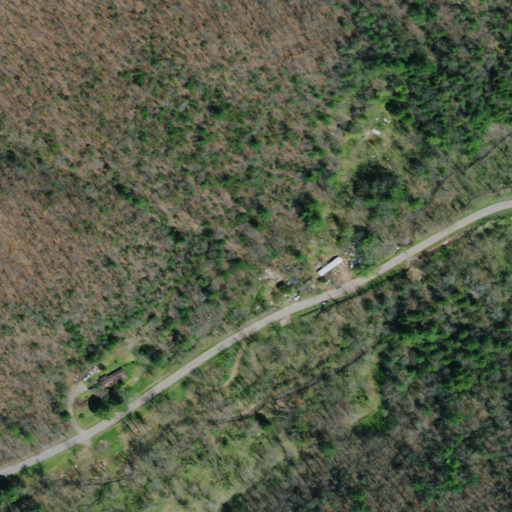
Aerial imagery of valley in Tennessee named Magazine Hollow containing deciduous forest, mixed forest, and open development